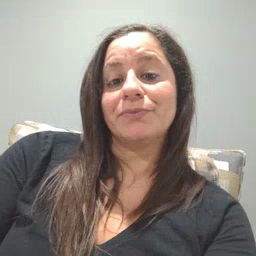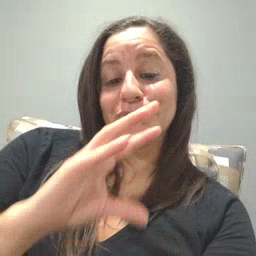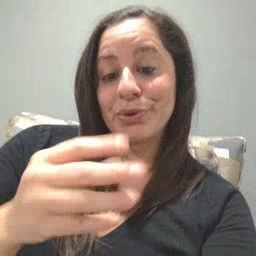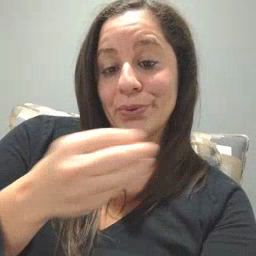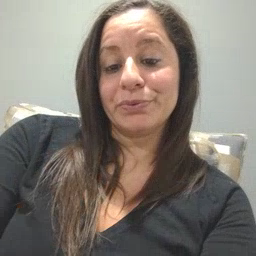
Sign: story